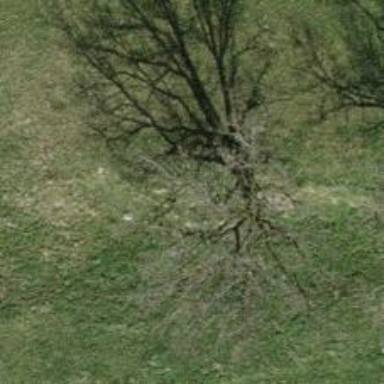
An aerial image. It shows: Beautiful tree in nature.